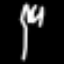
Label: fork